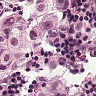
Metastatic tissue present: yes